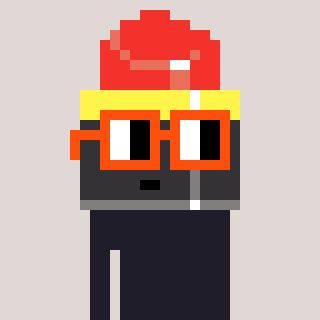
a pixel art character with square orange glasses, a lipstick-shaped head and a foggrey-colored body on a warm background